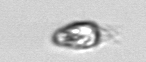
Label: Balanion